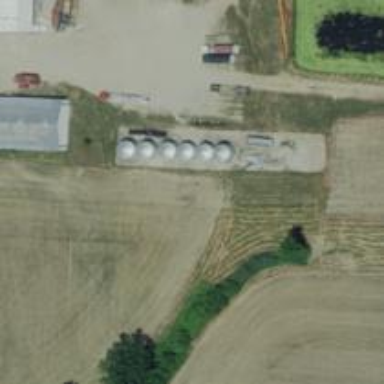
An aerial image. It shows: Silo.